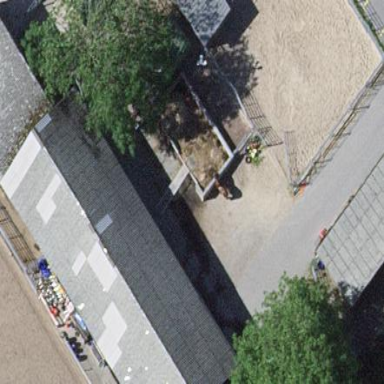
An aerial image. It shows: Stable.